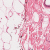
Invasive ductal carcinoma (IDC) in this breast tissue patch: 0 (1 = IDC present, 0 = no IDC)